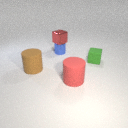
small green rubber cube to the right of large brown rubber cylinder